問題: 三角形ABCの外心をO、AからBCにおろした垂線の足をE、線分ABの中点をMとします。3点E、O、Mが共線であり、CE=3、BE=5が成立しているとき、線分OEの長さはいくつですか。
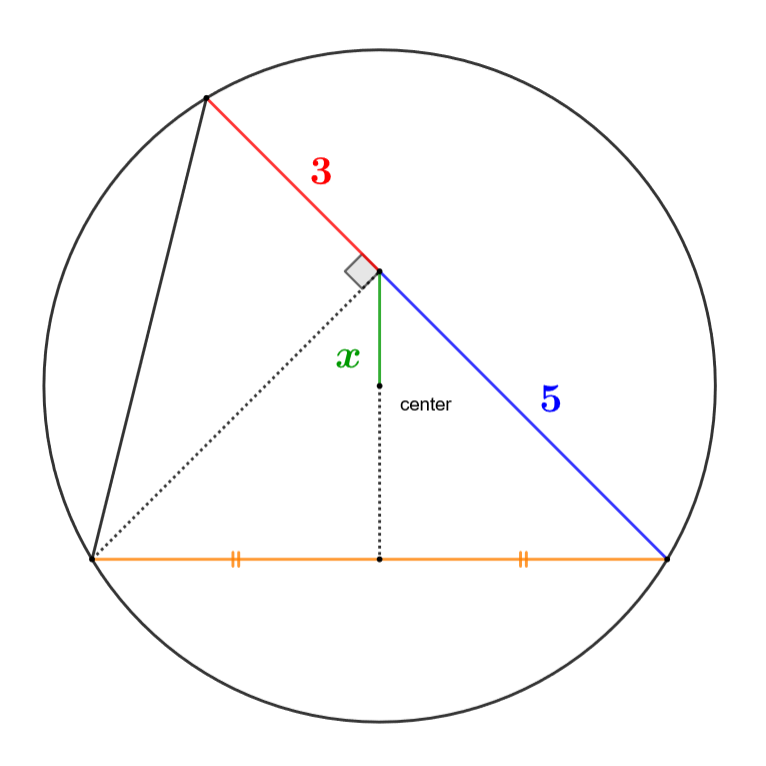
解答: 直線EMは点Oを通るから、線分ABの垂直二等分線である。したがってAE=BEであり、∠ABC=45°なので∠AOC=90°。これより4点AOECは共円なので、これにトレミーの定理を適用することで線分OEの長さがわかり、解答は√2。
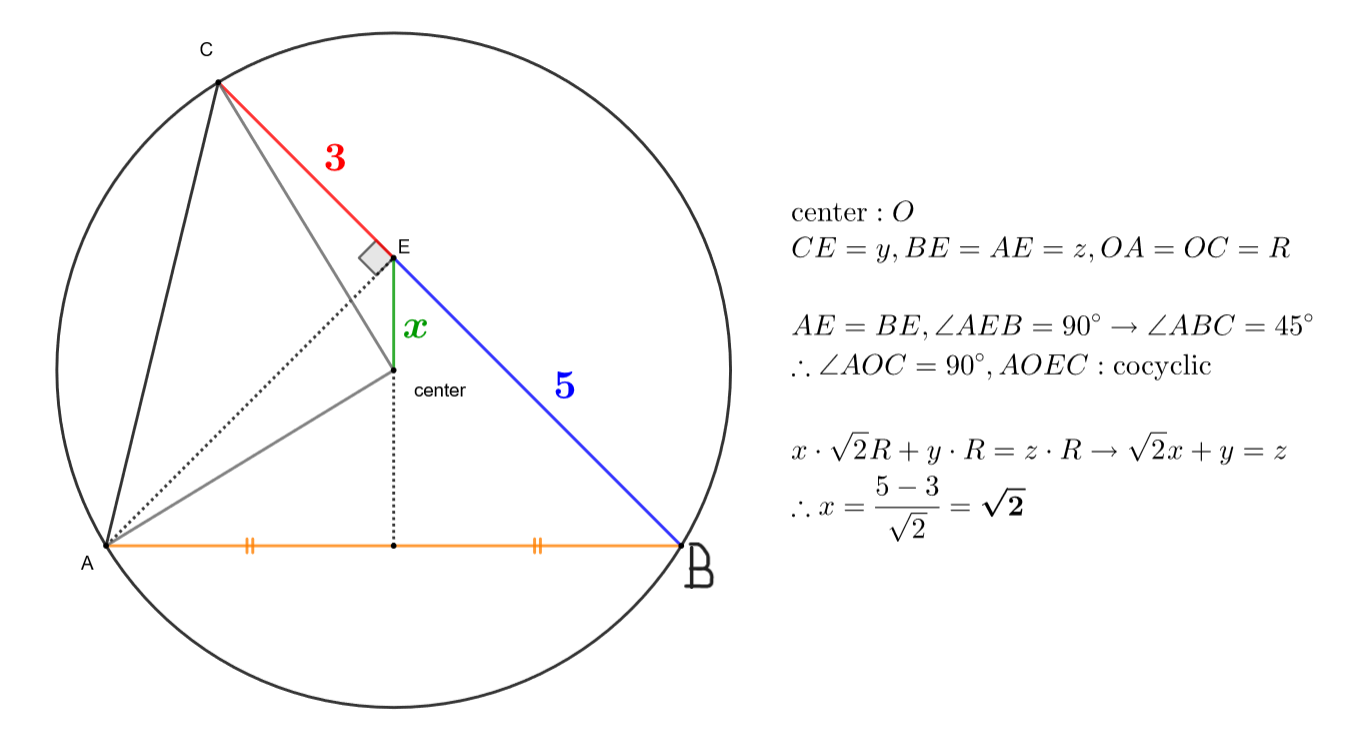
答え: √2
タグ: トレミーの定理